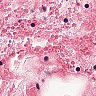
Metastatic tissue present: no